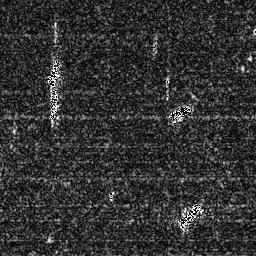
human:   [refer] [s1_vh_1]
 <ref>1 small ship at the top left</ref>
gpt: <box>[[17, 21, 23, 33, 0]]</box>

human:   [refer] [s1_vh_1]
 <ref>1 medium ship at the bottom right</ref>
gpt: <box>[[69, 78, 77, 89, 0]]</box>